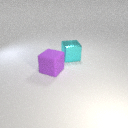
large purple rubber cube in front of large cyan metal cube